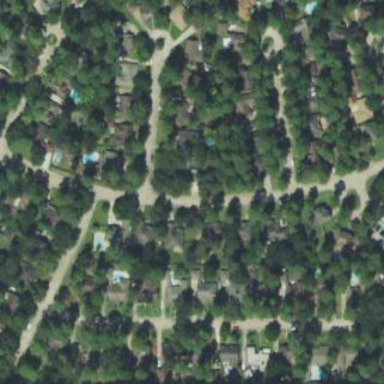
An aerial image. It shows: Residential area within neighborhood.